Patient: sex M, age 43
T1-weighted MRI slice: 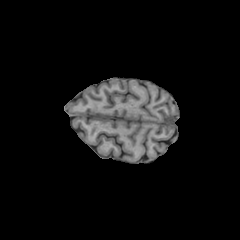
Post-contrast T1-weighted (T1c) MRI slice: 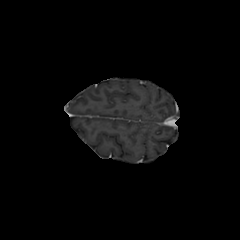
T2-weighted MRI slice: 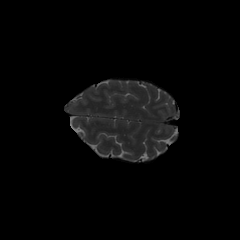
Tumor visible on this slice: no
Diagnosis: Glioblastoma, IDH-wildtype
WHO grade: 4